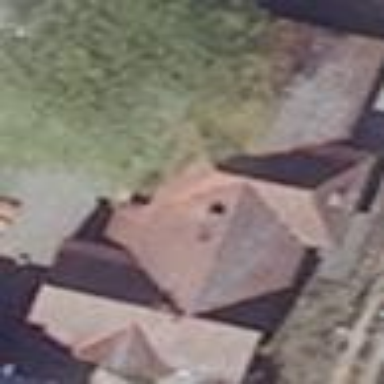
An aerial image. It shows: Train station building with roof made of roof tiles.